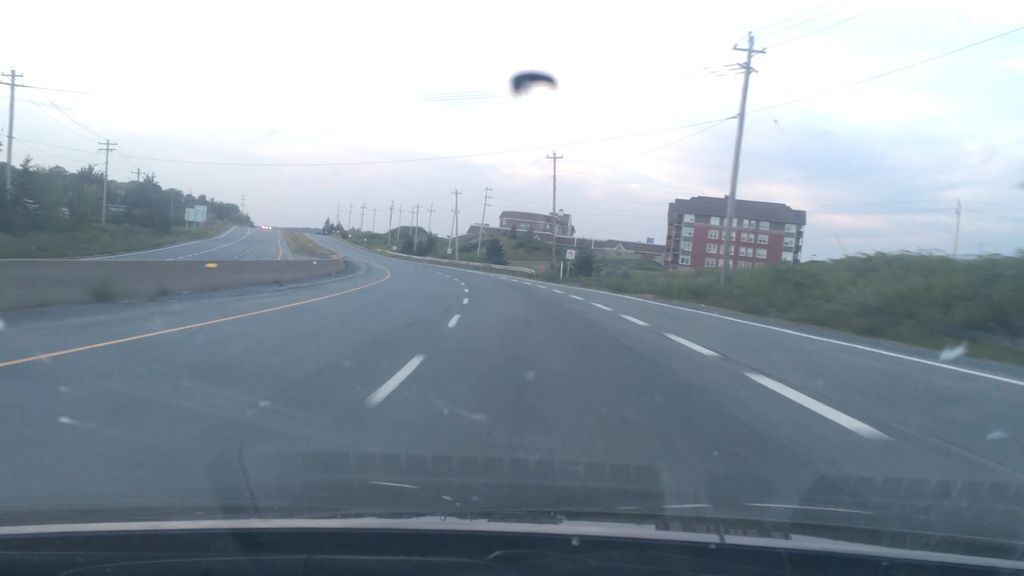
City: halifax